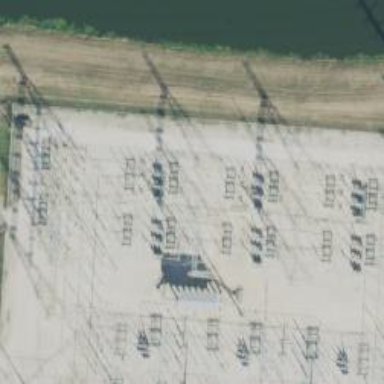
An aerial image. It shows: Switch for power supply.